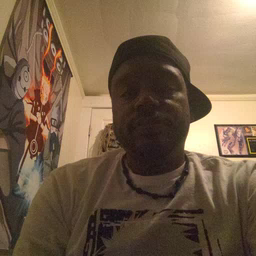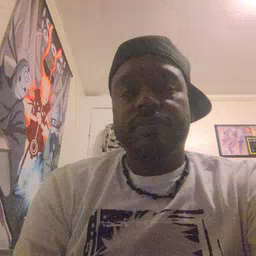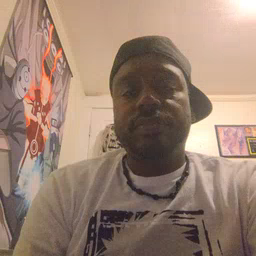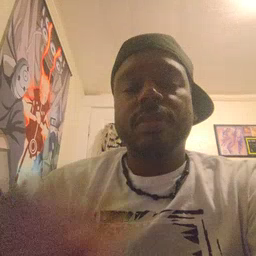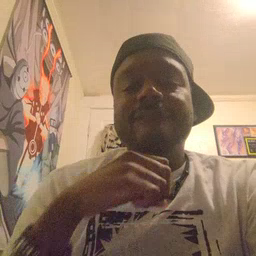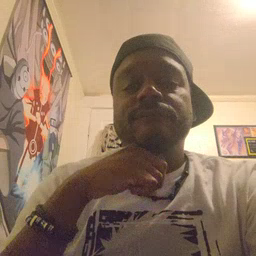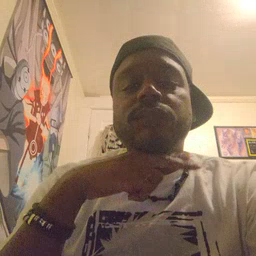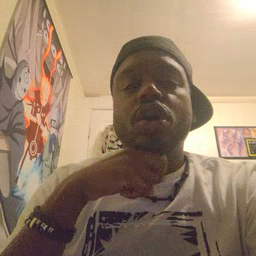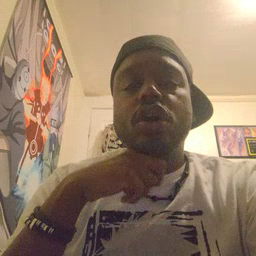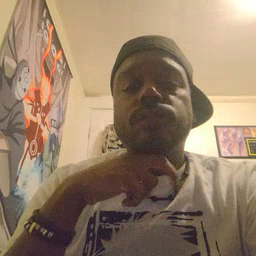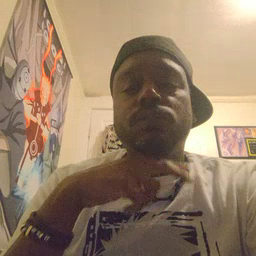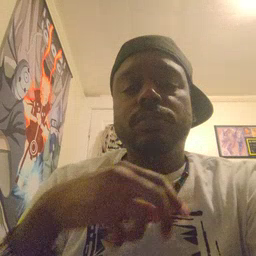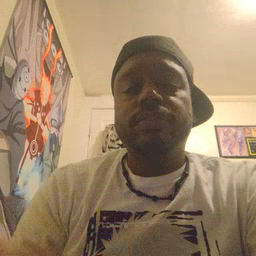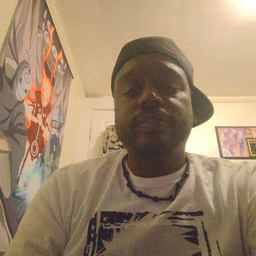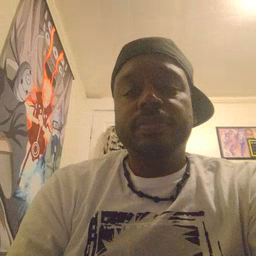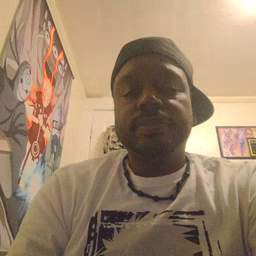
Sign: frog